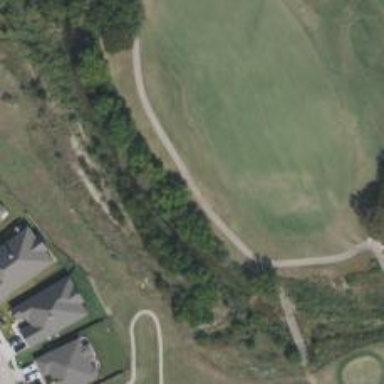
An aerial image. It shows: Service road used as golf cart path.